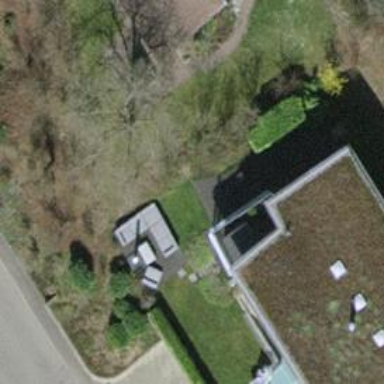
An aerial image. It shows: Urban tree adds touch of nature to the surroundings.